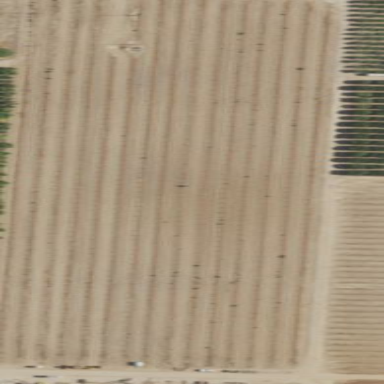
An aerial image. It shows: Orchard filled with peach trees.